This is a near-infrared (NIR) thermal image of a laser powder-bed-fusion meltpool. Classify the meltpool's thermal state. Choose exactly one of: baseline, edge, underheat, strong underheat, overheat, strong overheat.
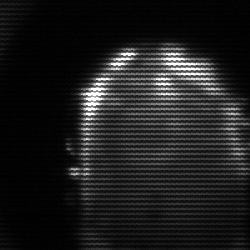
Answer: baseline